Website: apple
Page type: customer-info-address
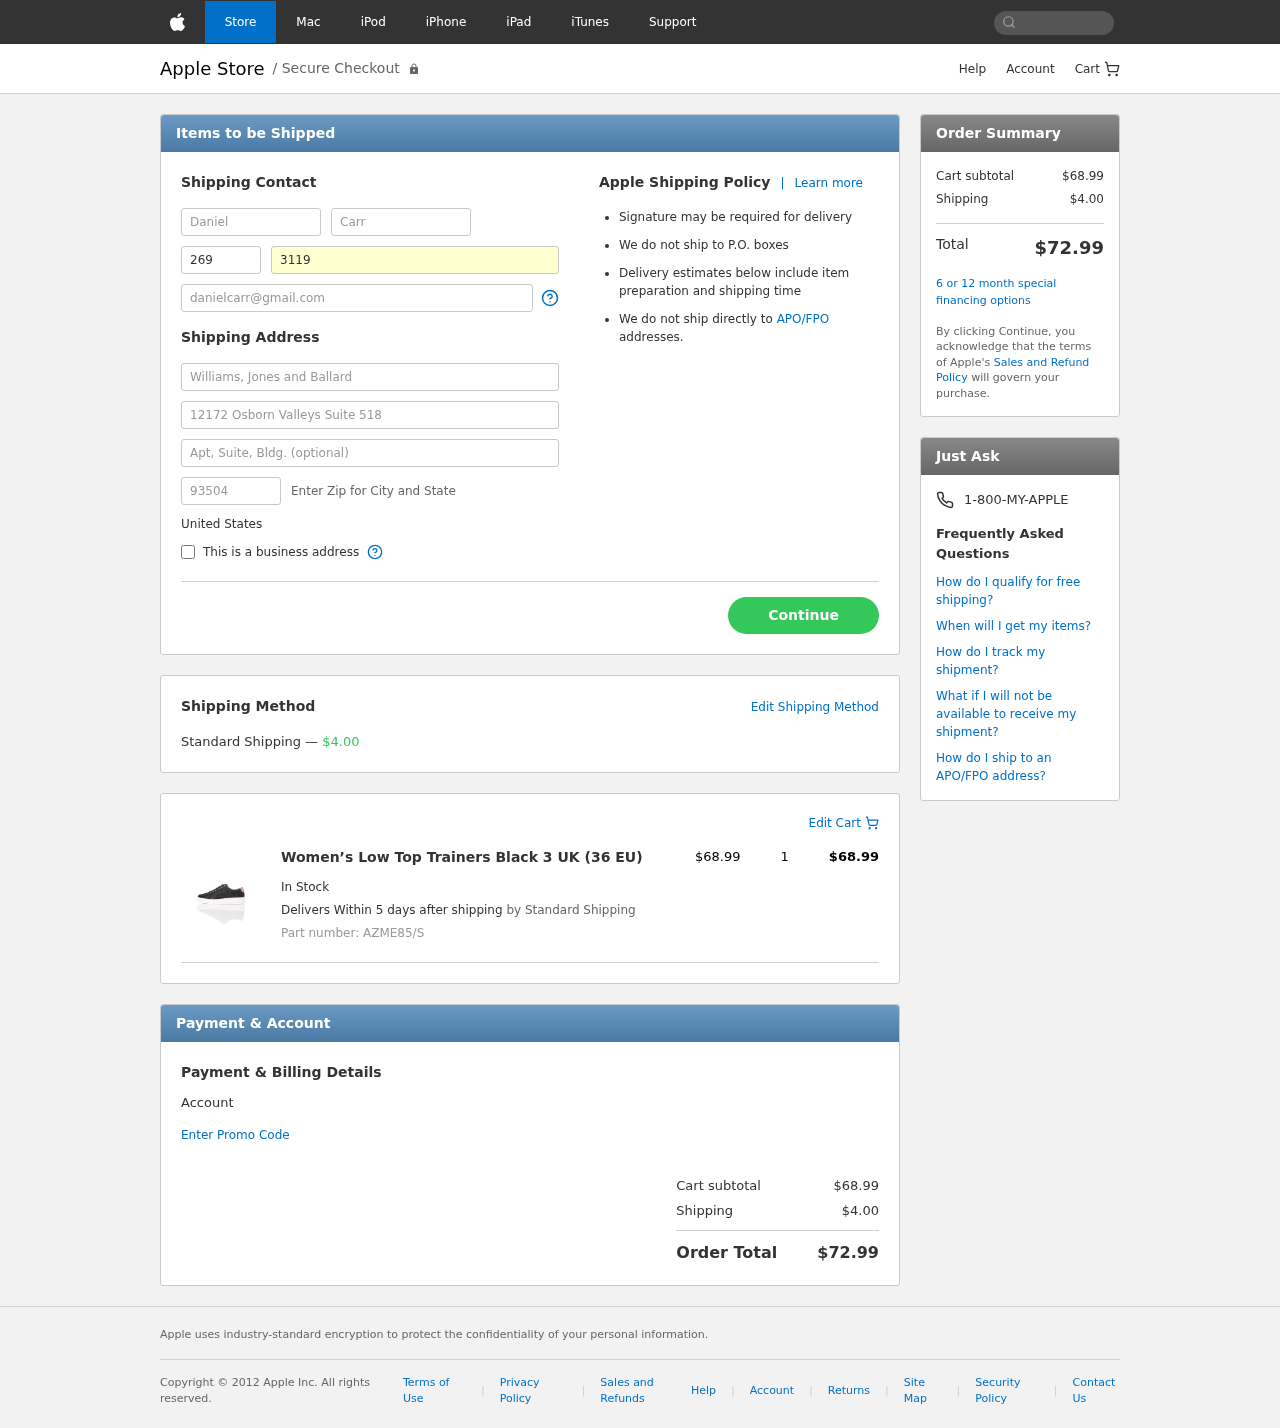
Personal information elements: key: PII_COUNTRY
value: United States
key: PII_FIRSTNAME
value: Daniel
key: PII_LASTNAME
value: Carr
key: PII_PHONE_AREA
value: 269
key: PII_PHONE_LINE
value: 3119
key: PII_EMAIL
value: danielcarr@gmail.com
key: PII_COMPANY
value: Williams, Jones and Ballard
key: PII_STREET
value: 12172 Osborn Valleys Suite 518
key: PII_POSTCODE
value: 93504
Product elements: key: PRODUCT1_NAME
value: Women’s Low Top Trainers Black 3 UK (36 EU)
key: PRODUCT1_PRICE
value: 68.99
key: PRODUCT1_QUANTITY
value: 1
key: PRODUCT1_SKU
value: AZME85/S
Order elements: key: ORDER_SHIPPING_COST
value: $4.00
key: ORDER_ITEM_TOTAL
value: $68.99
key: ORDER_SUBTOTAL
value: $68.99
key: ORDER_TOTAL
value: $72.99